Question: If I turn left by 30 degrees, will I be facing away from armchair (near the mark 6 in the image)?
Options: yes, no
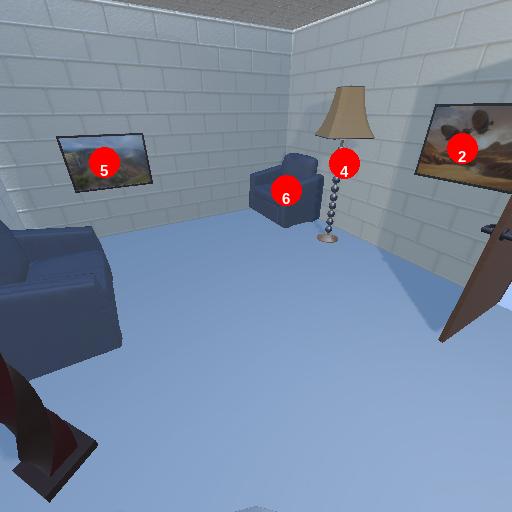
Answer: yes